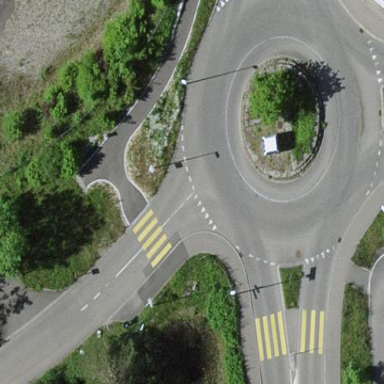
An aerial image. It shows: Asphalt road in residential area leading to roundabout.